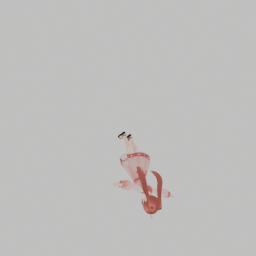
Label: people